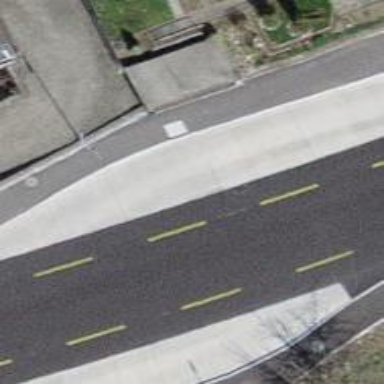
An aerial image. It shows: Bus stop with designated public transport stop position.